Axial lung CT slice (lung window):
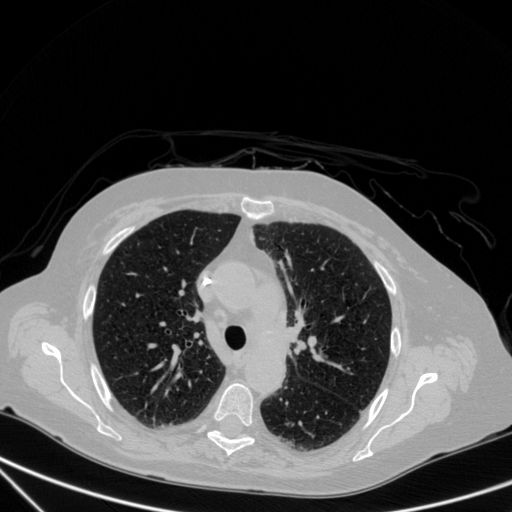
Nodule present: no